Interaction volume radius: 5 \u00c5
Interaction volume height: 25 \u00c5
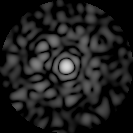
Disorder parameter: 0.8179